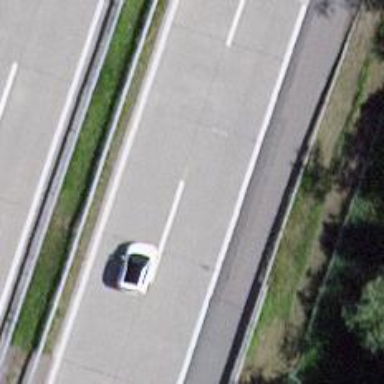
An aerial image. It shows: Asphalt motorway.